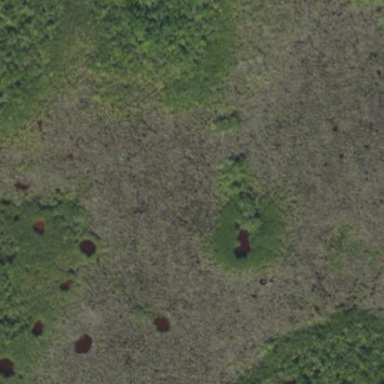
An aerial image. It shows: Beautiful wet meadow natural wetland.